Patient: sex F, age 76
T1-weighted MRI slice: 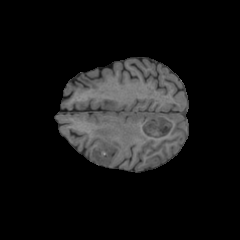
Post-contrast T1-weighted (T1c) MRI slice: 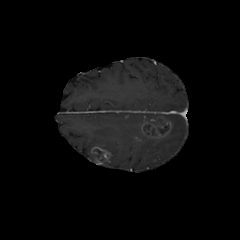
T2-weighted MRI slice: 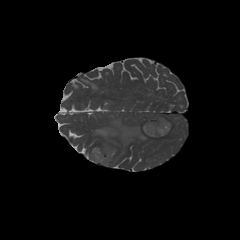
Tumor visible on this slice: yes
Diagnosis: Glioblastoma, IDH-wildtype
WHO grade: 4